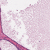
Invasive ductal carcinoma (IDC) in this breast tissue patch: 0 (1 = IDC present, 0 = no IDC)